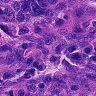
Metastatic tissue present: yes